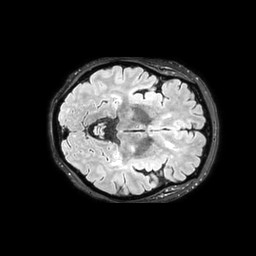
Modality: FLAIR
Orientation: axial
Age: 64
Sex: female
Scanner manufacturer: philips
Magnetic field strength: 3 T
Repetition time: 4.8 s
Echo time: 0.34 s